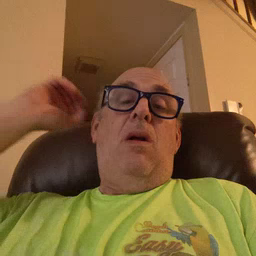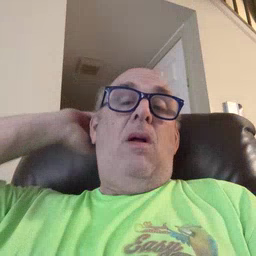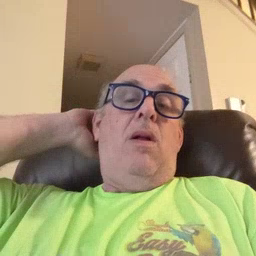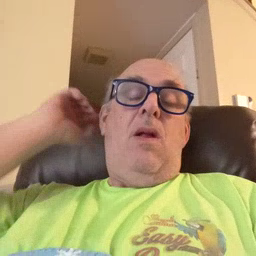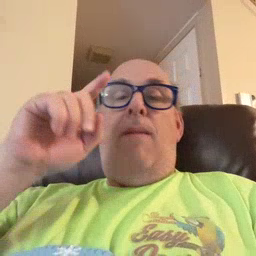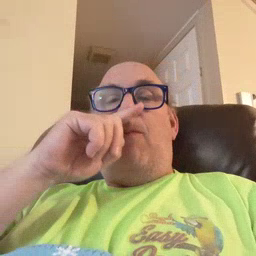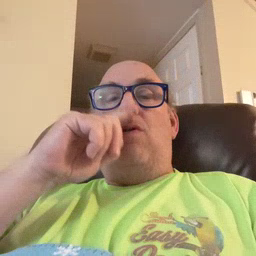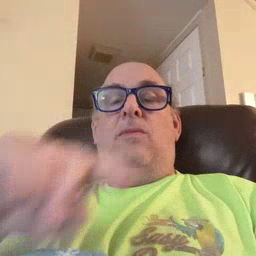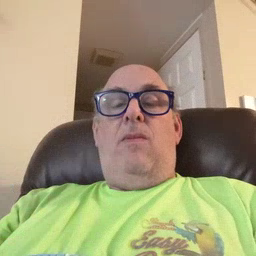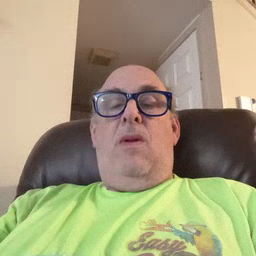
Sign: mouse